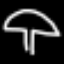
Label: mushroom